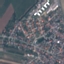
Land use / land cover class: Residential